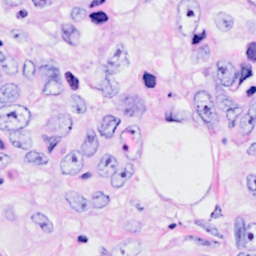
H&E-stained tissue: Breast